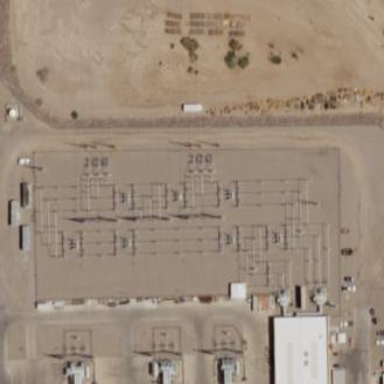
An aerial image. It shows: Power substation.